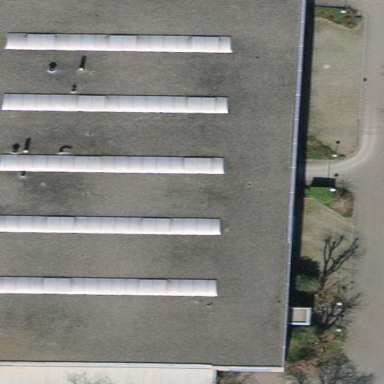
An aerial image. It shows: Industrial building.